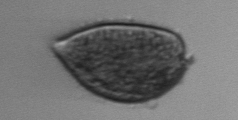
Label: Prorocentrum_micans